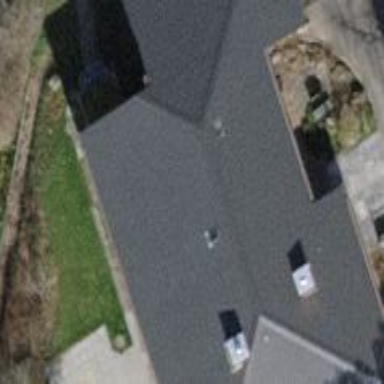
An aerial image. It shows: Simple house.